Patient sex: M
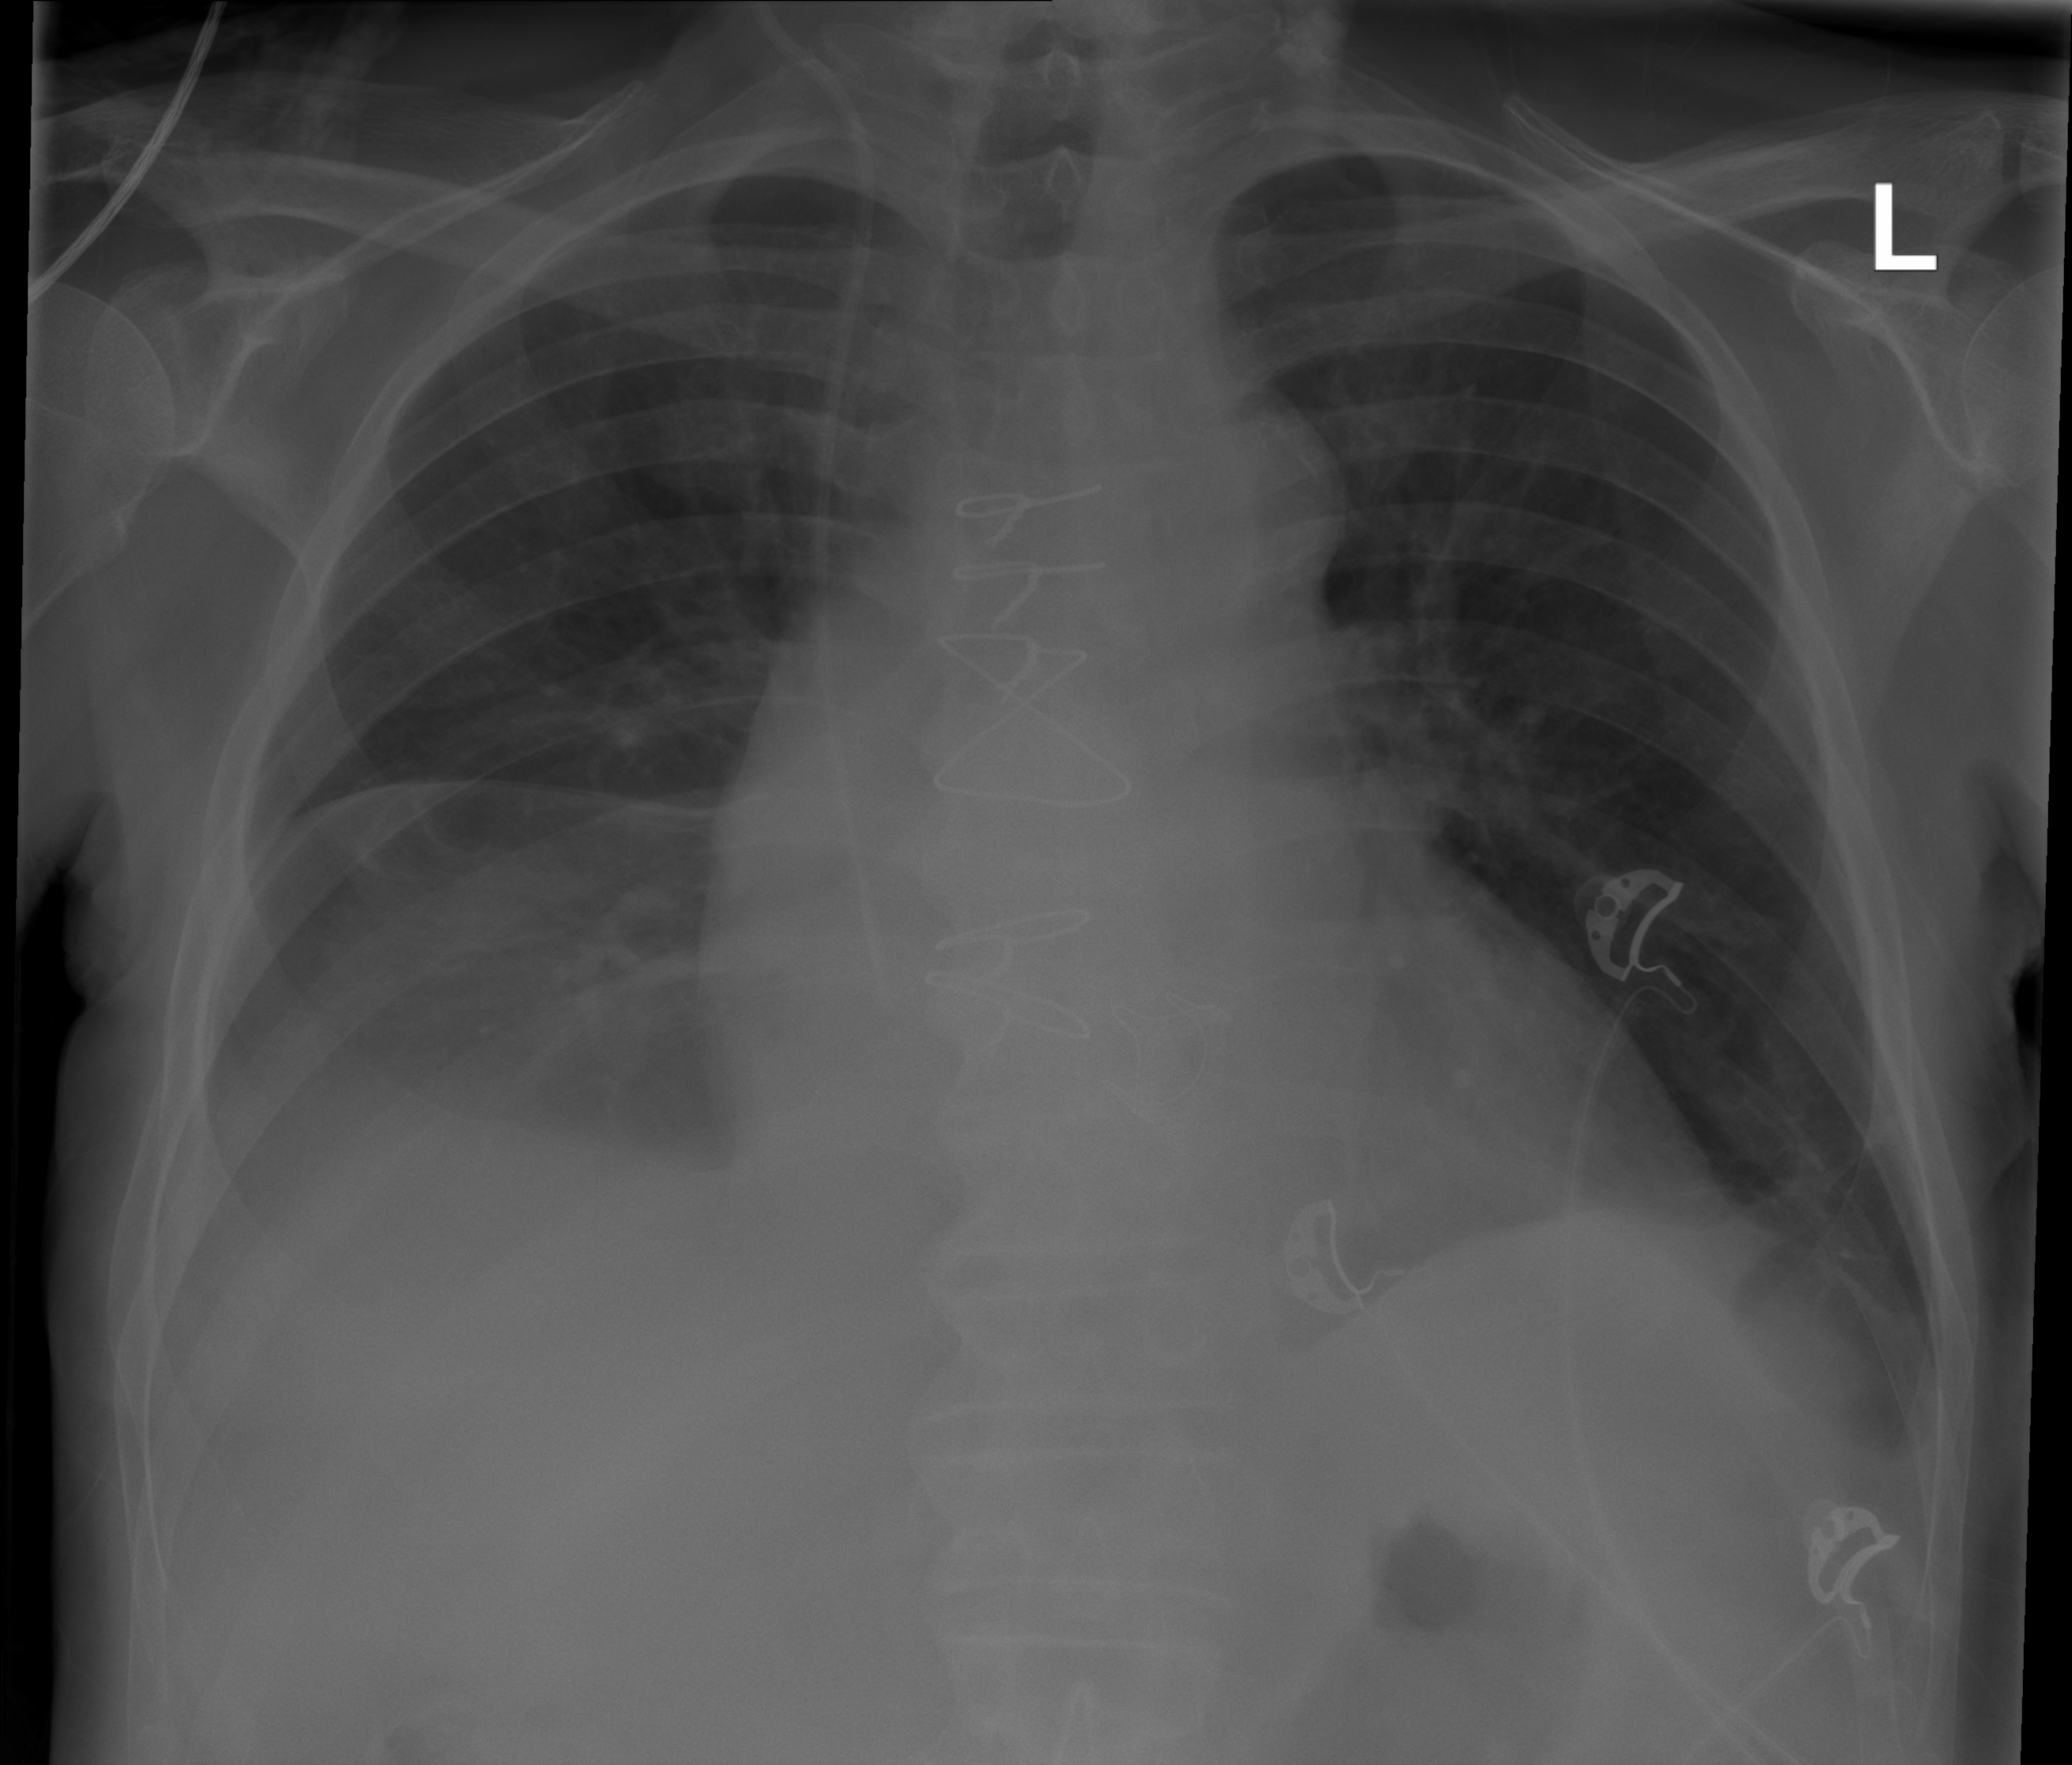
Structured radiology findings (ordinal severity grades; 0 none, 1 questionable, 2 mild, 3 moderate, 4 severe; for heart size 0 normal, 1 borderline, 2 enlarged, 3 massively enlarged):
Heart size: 0
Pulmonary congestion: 0
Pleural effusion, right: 3
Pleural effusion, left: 2
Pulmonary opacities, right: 0
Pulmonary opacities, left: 0
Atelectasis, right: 2
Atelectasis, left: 2